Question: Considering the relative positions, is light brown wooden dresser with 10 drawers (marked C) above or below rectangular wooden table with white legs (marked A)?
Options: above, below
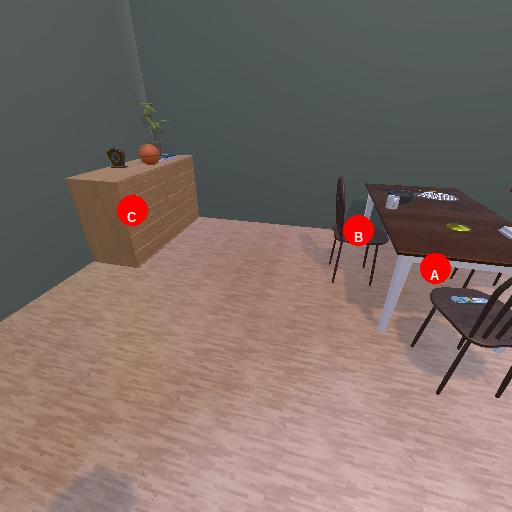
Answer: above